【题型】填空题　【知识点】解析几何　【难度】easy
已知正实数 \(a,b\) 满足 \(3a+2b=6\)，则 \(b+\sqrt{a^2+b^2-2b+1}\) 的最小值为 \underline{\ \ \ \ \ \ \ \ }.
【解答】
\textbf{【答案】} \(\frac{29}{13}\)

\textbf{【分析】}
利用代数式和几何图形的关系，将问题转化为距离之和的最小值即可求解。

\textbf{【详解】}
设直线 \(3x+2y=6\)，点 \(P(a,b)\) 在直线 \(3x+2y=6\) 上，且在第一象限，
设点 \(A(0,1)\)，\(M(a,0)\)，

所以
\[
b+\sqrt{a^2+b^2-2b+1} = b+\sqrt{a^2+(b-1)^2} = PM + PA,
\]
如图所示：

点 \(A\) 关于直线 \(3x+2y=6\) 对称的点设为 \(B(m,n)\)，

则有
\[
\begin{cases}
\dfrac{n-1}{m} = \dfrac{2}{3} \\
\dfrac{3m}{2} + n + 1 = 6
\end{cases}
\]
解得
\[
\begin{cases}
m = \dfrac{24}{13} \\
n = \dfrac{29}{13}
\end{cases}
\]

所以 \(PM + PA = PM + PB\)，由图可知，当 \(B,P,M\) 在直线 \(x=\frac{24}{13}\) 时，

\(PM + PB\) 最小，最小值为 \(n = \frac{29}{13}\)，

即 \(b+\sqrt{a^2+b^2-2b+1}\) 的最小值为 \(\frac{29}{13}\)，

故答案为：\(\frac{29}{13}\).
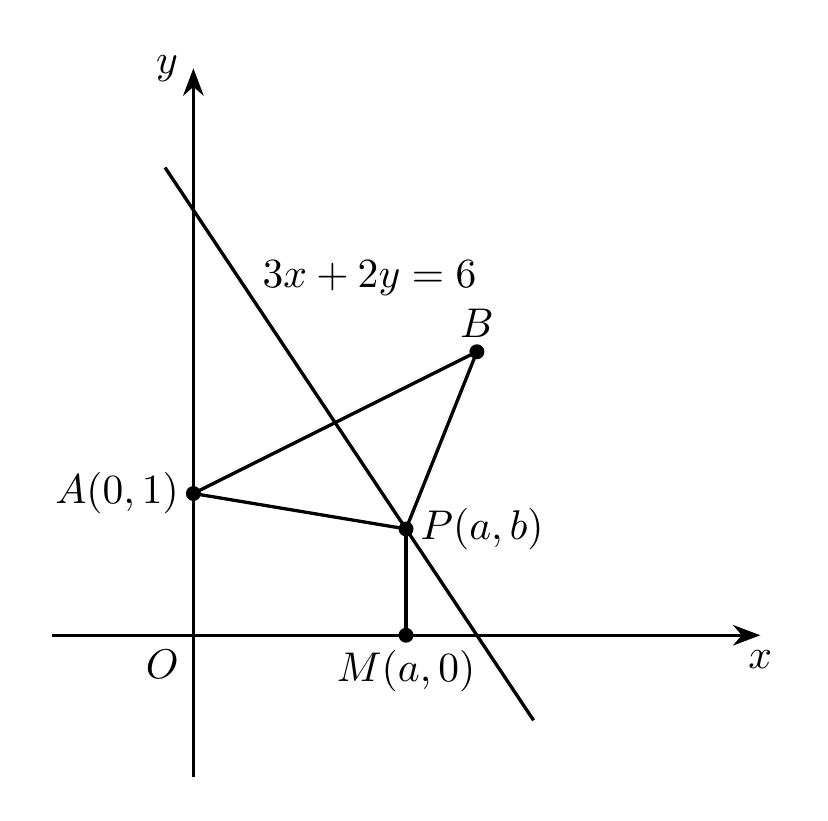